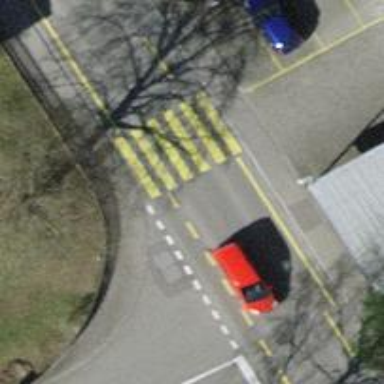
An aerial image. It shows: Uncontrolled zebra crossing on the road.